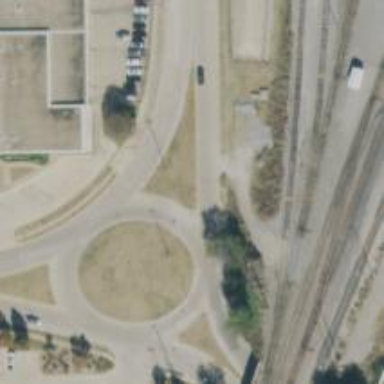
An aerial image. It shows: Tertiary link road leading to roundabout.